Question: For example I hae a class Sensor a Class Control and a Class Rooksensor. I have an open arrow from Control to Sensor and a closed arrow from Rooksensor to Sensor. Here is what the UML-diagram looks like:

A little guess I did was that in the class Rooksensor its like:
'''
Rooksensor: Sensor
'''
And in the class Sensor:
'''
Control control1 = new Control();
Control control2 = new Control();
'''
I only wanna know what the arrow mean, if anyone could give me a good explanation on what they mean and how I should implent it I would be really happy.
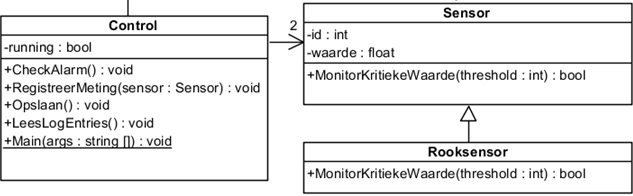
Answer: The "Closed" arrow is . 'Rooksensor' derives from 'Sensor', so it has the inheritance arrow to it.
The "Open" arrow is . This just indicates that 'Control' about 'Sensor'. It knows about it because one of its methods takes one as a parameter.
Your last bit of code (where 'Sensor' creates some 'Control's) doesn't really mesh with the diagram. If 'Sensor' holds onto 'Control' objects it has an aggregation/composition relationship with it that isn't shown in your diagram.